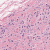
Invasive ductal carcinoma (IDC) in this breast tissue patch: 1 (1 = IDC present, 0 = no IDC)